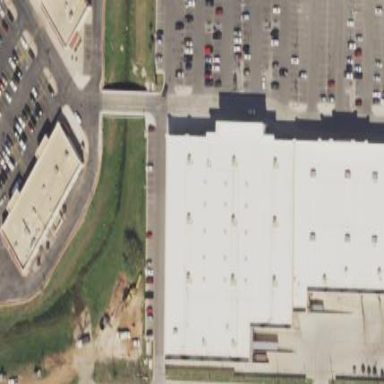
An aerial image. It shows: Retail building.